Question: I have a table with 3 columns and cca 14.000 rows. I want to count every occurrence of each type of a row.
I am a newbie into R, so can't really come up with a solution to extract it from the table.
I managed to list all different values in single column with levels(), but can't really make it work.
Table looks like this:

My expected result:
'''
IPV4|UDP|UDP: 120 times
IPV4|UDP|SSDP: 60 times
'''
...
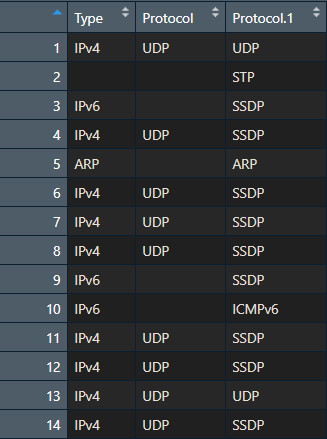
Answer: With some sample data that looks like this
'''
tst <- data.frame(Type = c("IPV4", " ", "IPV4", "IPV4"), Protocol = c("UDP", " ", "UDP", "UDP"), Protocol.1 = c("SSDP", " ", "UDP", "UDP"))
'''
You could get tallies as follows using tools from the 'tidyverse' ('dplyr', 'magrittr').
'''
tst_summmary <- tst %>%
mutate(class_var = paste(Type, Protocol, Protocol.1, sep = "|")) %>%
group_by(class_var) %>%
tally() %>% as.data.frame()
# # A tibble: 3 x 2
# class_var n
# <chr> <int>
# 1 " | | " 1
# 2 IPV4|UDP|SSDP 1
# 3 IPV4|UDP|UDP 2
'''
What we're doing here is concatenating the strings from all the different columns (that you want to use to group/classify) together into the contents of a single column 'class_var' using 'paste()' ('mutate()' creates this new 'class_var' column). Then we can group the data ('group_by') with this newly created column and tally the occurrences with 'tally()'.
Getting a table with the original columns along with the generated counts would invoke a 'for loop' and the 'str_split()' function from 'stringr' as shown below.
'''
tst_summary <- tst %>%
mutate(class_var = paste(Type, Protocol, Protocol.1, sep = "|")) %>%
group_by(class_var) %>%
tally() %>% as.data.frame()
for(i in 1:nrow(tst_summary)){
tst_summary$Type[i] <- lapply(tst_summary$class_var[i], function(x){ unlist(str_split(x, "\|"))[[1]]})
tst_summary$Protocol[i] <- lapply(tst_summary$class_var[i], function(x){ unlist(str_split(x, "\|"))[[2]]})
tst_summary$Protocol.1[i] <- lapply(tst_summary$class_var[i], function(x){ unlist(str_split(x, "\|"))[[3]]})
}
tst_summary <- tst_summary[, c(3,4,5,2)]
tst_summary
# Type Protocol Protocol.1 n
# 1 1
# 2 IPV4 UDP SSDP 1
# 3 IPV4 UDP UDP 2
'''